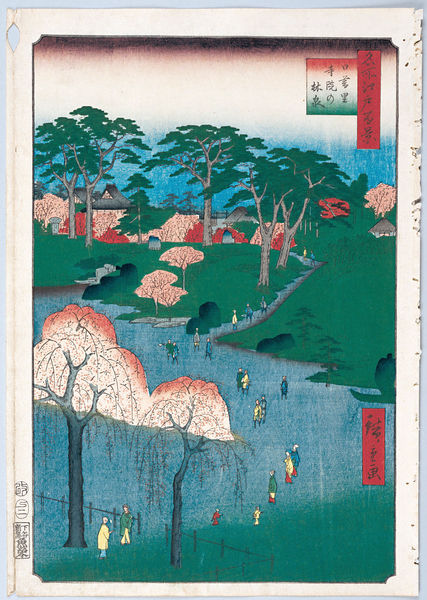
Titel: 100 berühmte Ansichten von Edo
Künstler: Utagawa Hiroshige
Schlagwörter: baum, blau, blätter, himmel, wasser, weiß, aquarell, bäume, grün, landschaft, menschen, see, teich, ufer, dach, haus, park, rot, weg, zaun, meschen, ast, horizont, häuser, stamm, büsche, wald, genre, kinder, garten, holzschnitt, japan, schrift, wasserfarbe, hütten, stil, japanisch, schriftzeichen, asiatisch, litographie, china, kiefern, tempera, spielkarte, schrfit, edo, 1880, hiroshige, farbog, see gefroren